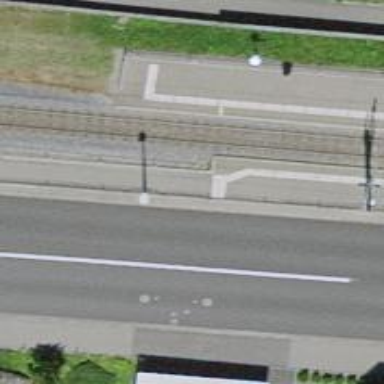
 specifically for trams and light rail services."